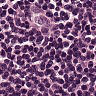
Metastatic tissue present: no